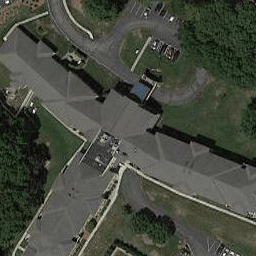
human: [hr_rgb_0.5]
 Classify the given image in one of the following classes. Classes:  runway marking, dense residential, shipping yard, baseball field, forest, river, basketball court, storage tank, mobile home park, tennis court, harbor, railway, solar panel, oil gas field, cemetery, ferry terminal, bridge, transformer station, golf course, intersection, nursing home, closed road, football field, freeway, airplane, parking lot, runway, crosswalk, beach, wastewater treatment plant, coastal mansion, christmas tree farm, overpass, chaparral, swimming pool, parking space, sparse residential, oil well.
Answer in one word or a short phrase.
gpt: nursing home